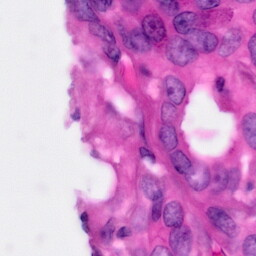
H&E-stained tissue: Pancreatic